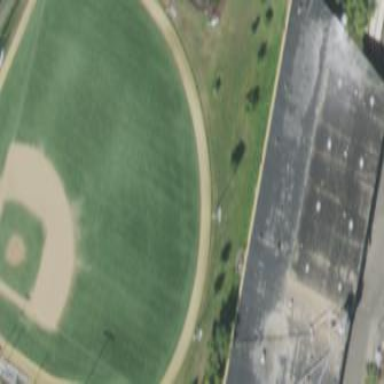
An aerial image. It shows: Baseball pitch for leisure land.